Question: With 2 columns, everything works correct, all the background in the TreeView is white.
But as soon as I add a third column (all three are default CellRendererText), the rows in the first one suddenly have a light grey background.
To show what I mean, I have uploaded a picture:
As you can see at the , the background in the first column is grey. I have NOT set this anywhere, so why does it do that? It looks really ugly.
As you can see at the , I have set the background color of the CellTextRenderer at that row to white. Unfortunately, it only sets the immediate space around the letters white, so the rest of grey remains.
The points to the third column, which works correctly.
.
As a workaround, I tried inserting an empty column in front of the first column.
It is still the old first column (now second) that had grey background. So there must be something special about that column. Could it be that the column has grey background because it is sorted? It really is the only difference between that column and the others.
Any idea what causes this and how it can be prevented?
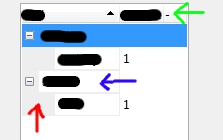
Answer: I came back to the problem after some weeks and figured out that it was this line causing the grey background:
'''
column.SortIndicator = true;
'''
I'm pretty sure that this is intended to only show the little triangle at the top of the row, but due to some bug (I guess) it also kind of marks the whole column under certain circumstances.
Anyway, removing that line fixed the problem. :)